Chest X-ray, AP view. Patient: 20 years old, sex M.
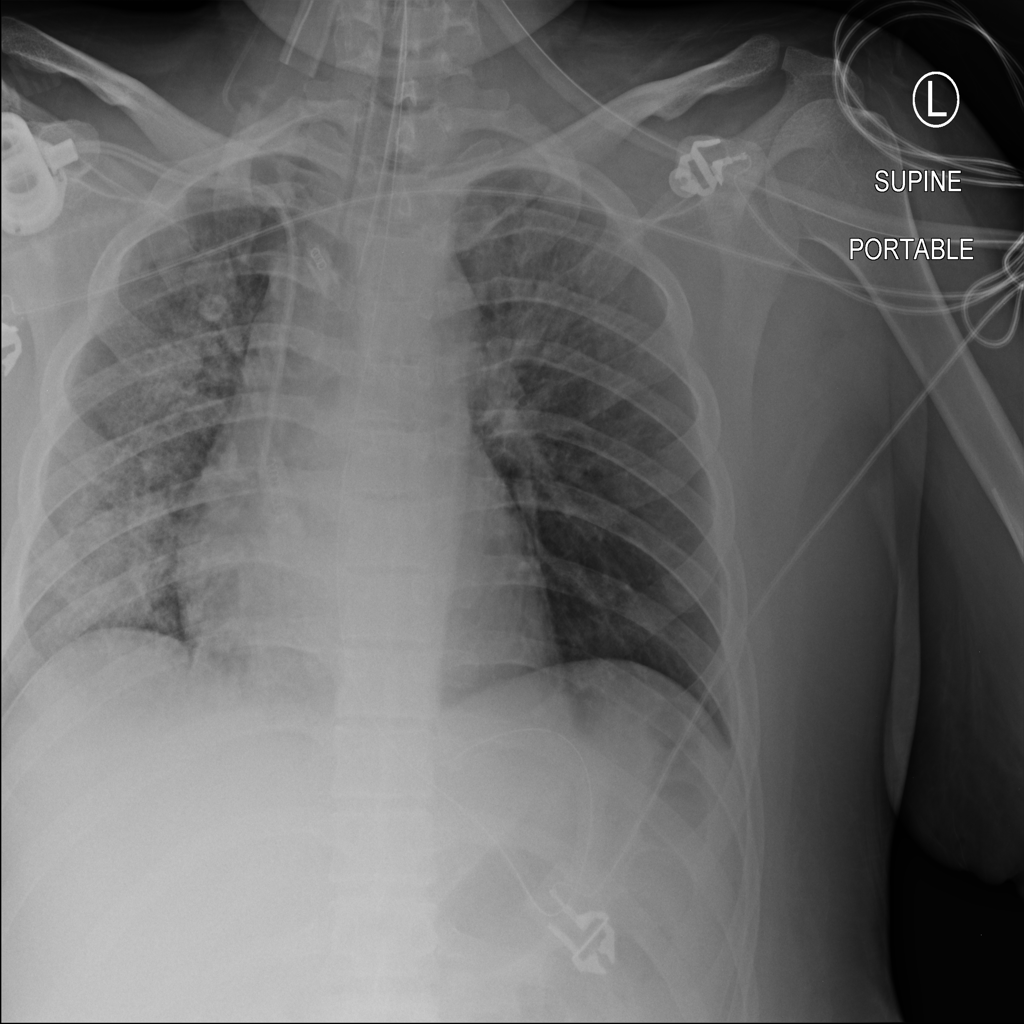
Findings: No Finding